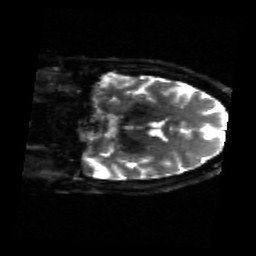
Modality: sbref
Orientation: coronal
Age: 53
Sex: female
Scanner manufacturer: siemens
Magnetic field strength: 3 T
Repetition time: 4.71 s
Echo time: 0.0906 s